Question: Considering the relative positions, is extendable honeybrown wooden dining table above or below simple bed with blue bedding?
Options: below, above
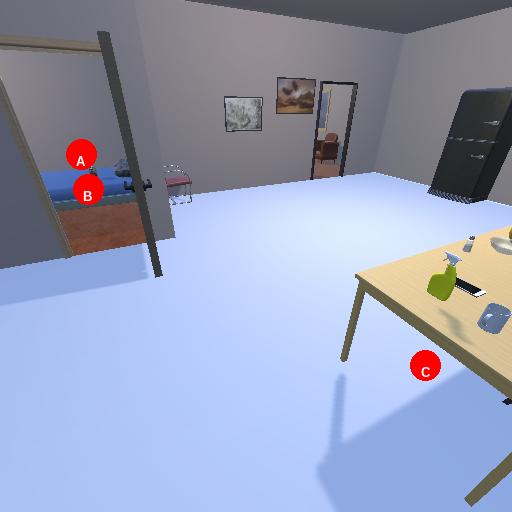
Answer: below